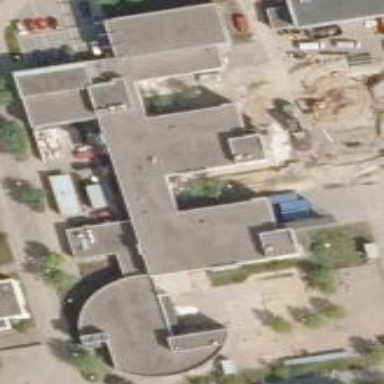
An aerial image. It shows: Public building.